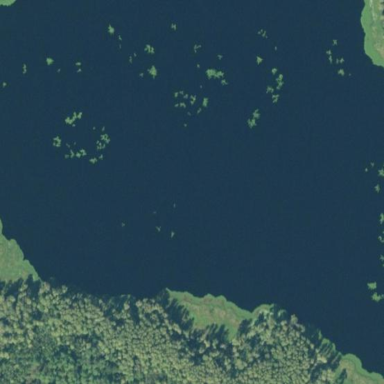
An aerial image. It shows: Beautiful lake surrounded by nature.